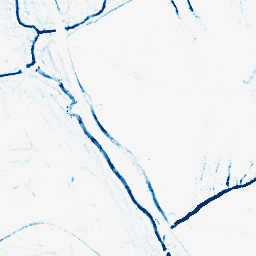
Category: morphological
Decomposition family: morphological_ellipse
Decomposition parameters: operation: closing
width: 5
height: 5
Upsampling method: regularized
Upsampling parameters: scale: 4
lambda_reg: 0.001
Upsampling scale: 4